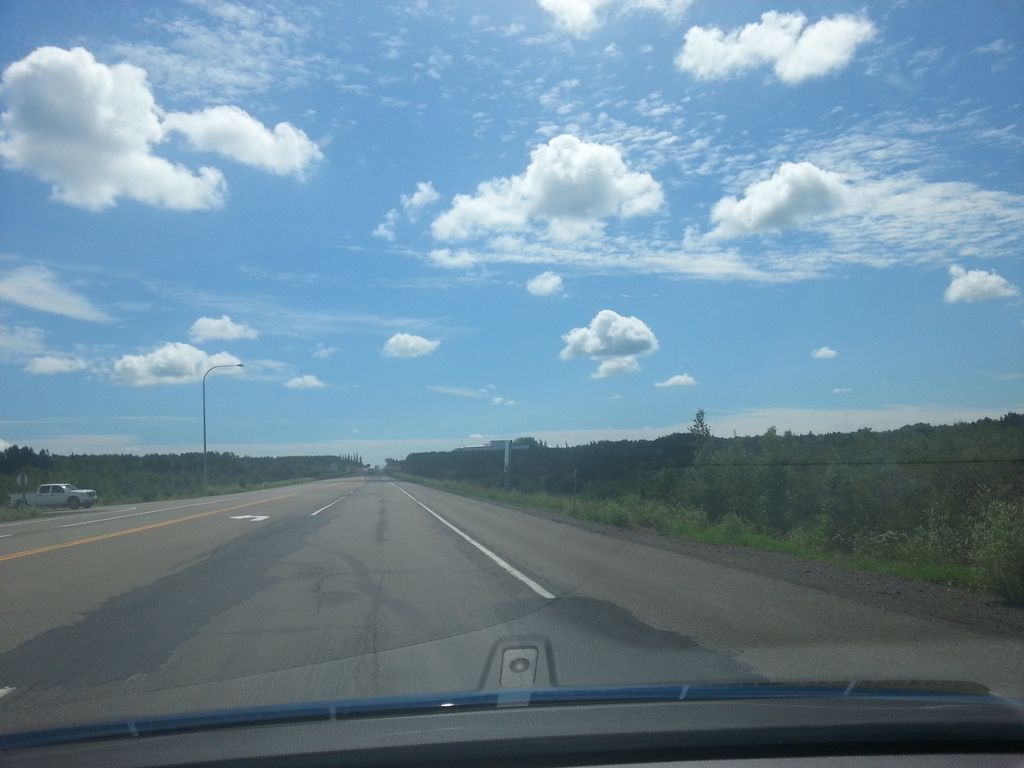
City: charlottetown